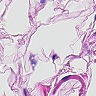
Metastatic tissue present: no